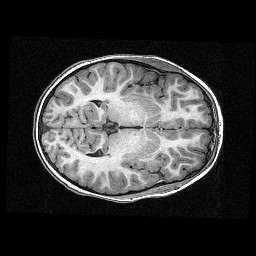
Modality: T1w
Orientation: axial
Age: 9
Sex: male
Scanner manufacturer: siemens
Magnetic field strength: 3 T
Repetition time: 2.3 s
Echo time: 0.00336 s